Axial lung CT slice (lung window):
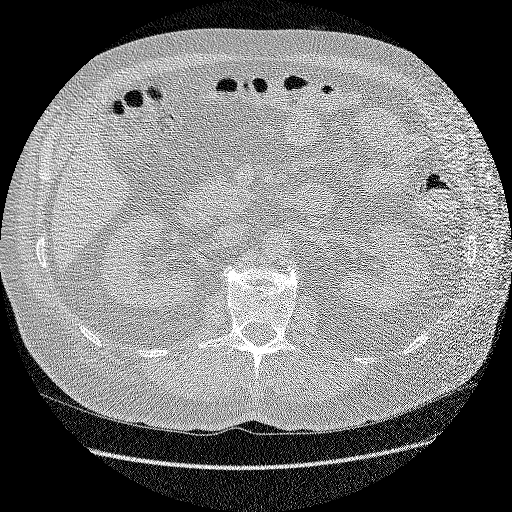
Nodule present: no